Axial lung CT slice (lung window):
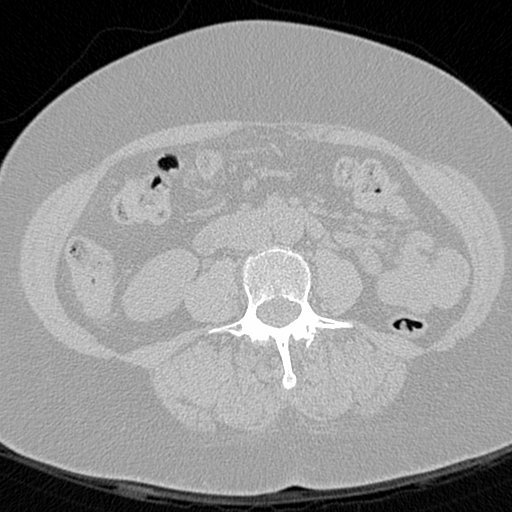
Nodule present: no